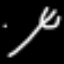
Label: fork